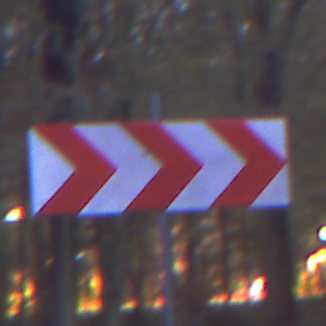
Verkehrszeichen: RichtungstafelnInKurvenGrossLinks
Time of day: Night
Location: Outdoor (Suburban)
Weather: PartlyCloudy
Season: NotSpecified
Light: Artificial